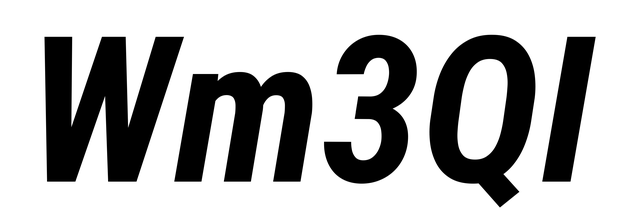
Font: Roboto-Italic_Condensed_Bold_Italic